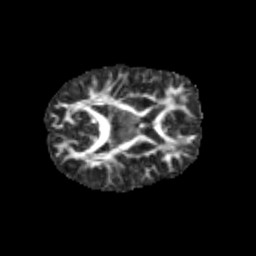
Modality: FA
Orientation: axial
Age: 12
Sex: male
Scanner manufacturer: siemens
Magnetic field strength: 3 T
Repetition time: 3.8 s
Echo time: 0.07 s